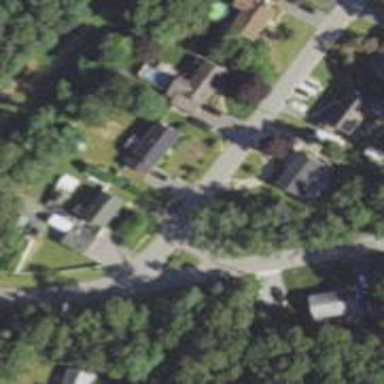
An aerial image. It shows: Residential road.